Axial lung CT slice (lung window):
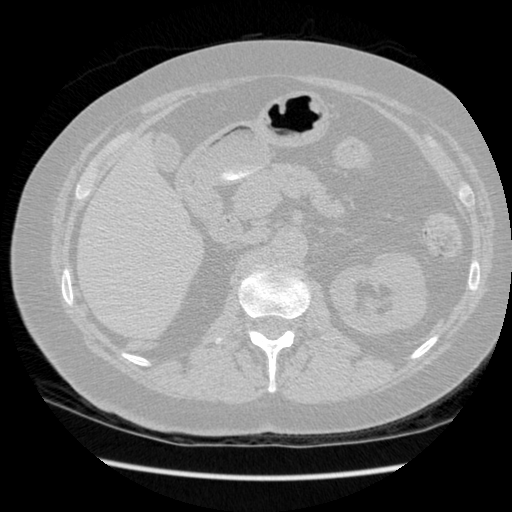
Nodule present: no